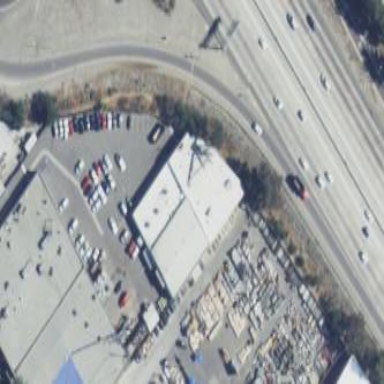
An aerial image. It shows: Industrial building.